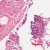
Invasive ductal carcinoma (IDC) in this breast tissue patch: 0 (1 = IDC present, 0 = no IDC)